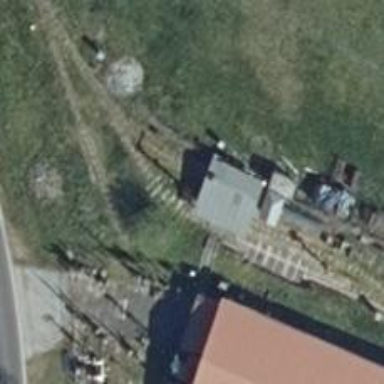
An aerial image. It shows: Narrow-gauge railway siding.